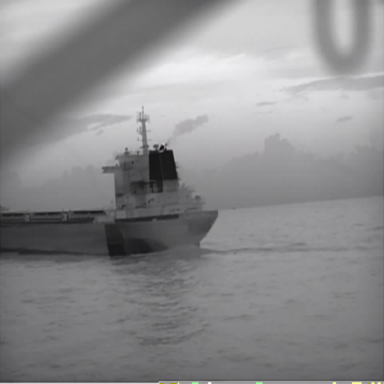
There is a liner in the infrared image.